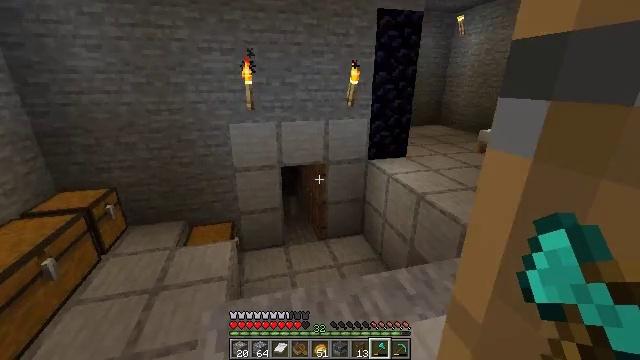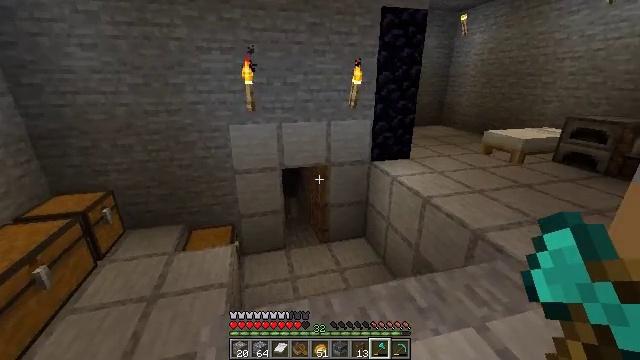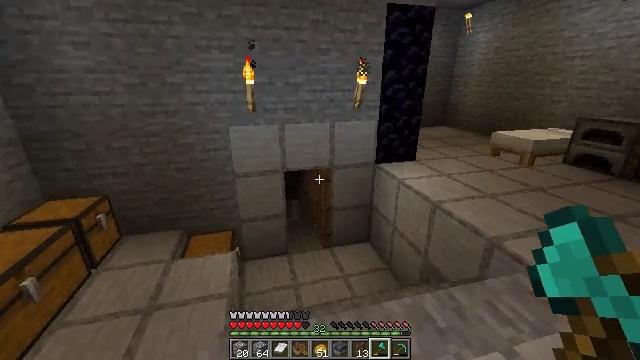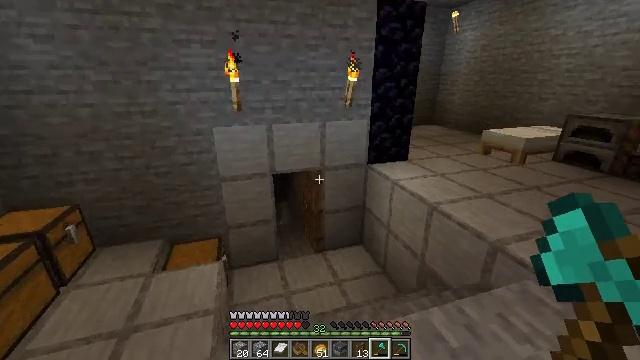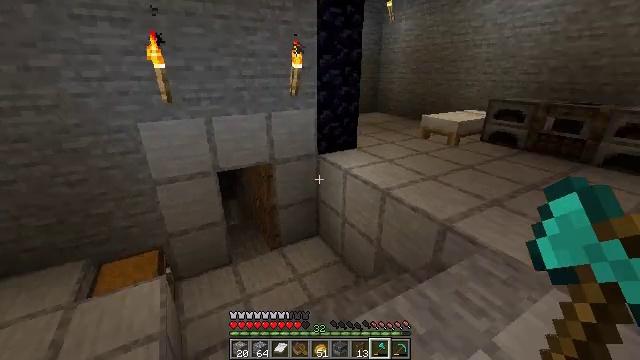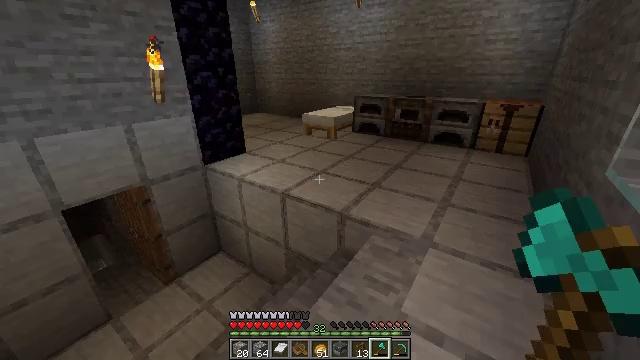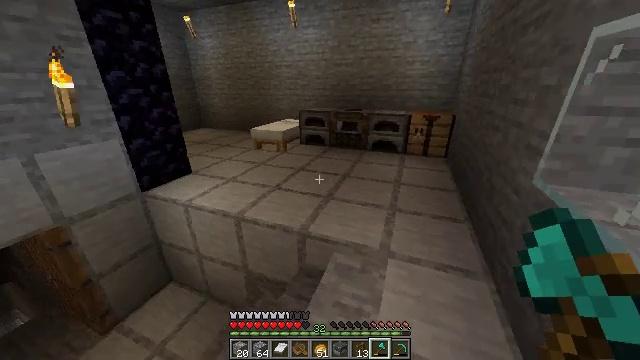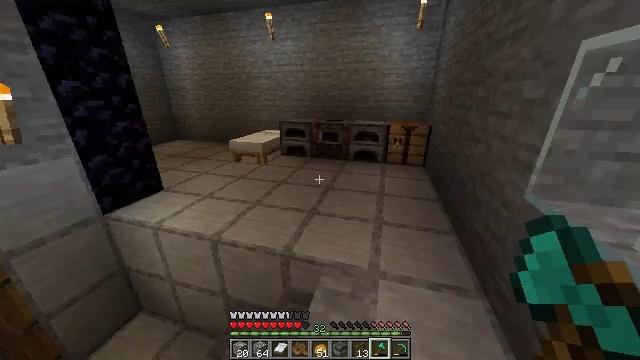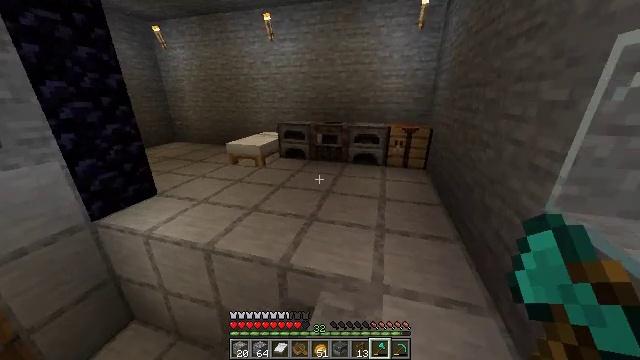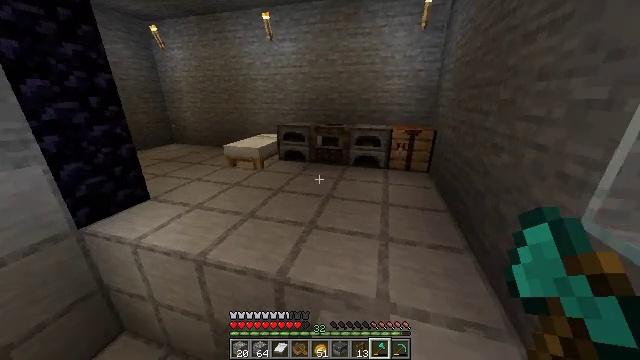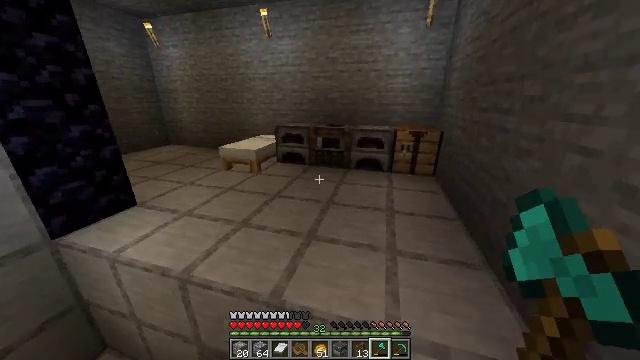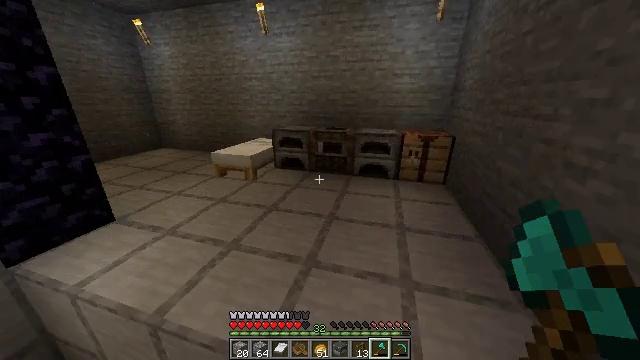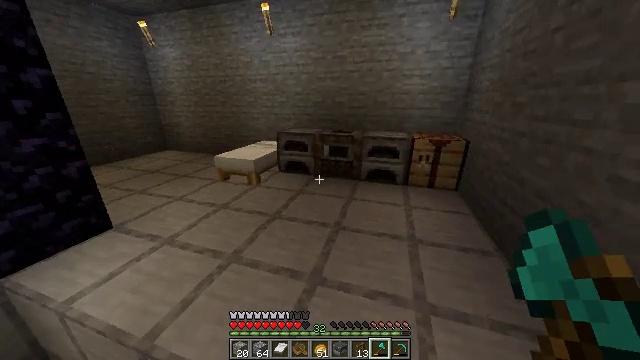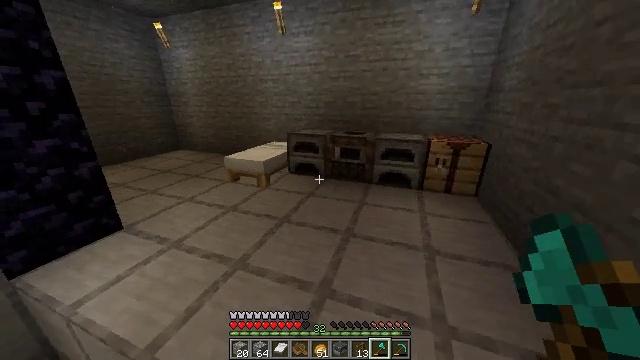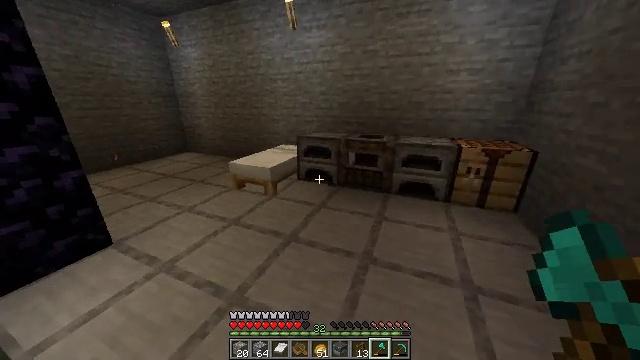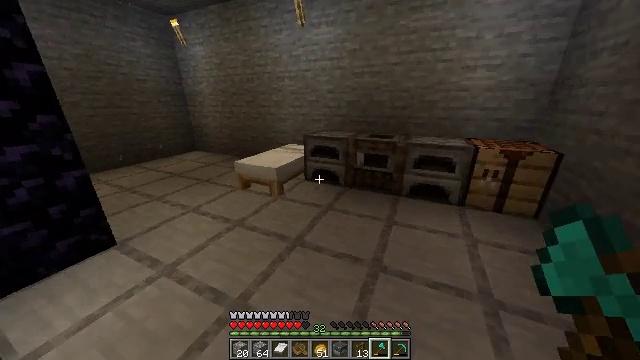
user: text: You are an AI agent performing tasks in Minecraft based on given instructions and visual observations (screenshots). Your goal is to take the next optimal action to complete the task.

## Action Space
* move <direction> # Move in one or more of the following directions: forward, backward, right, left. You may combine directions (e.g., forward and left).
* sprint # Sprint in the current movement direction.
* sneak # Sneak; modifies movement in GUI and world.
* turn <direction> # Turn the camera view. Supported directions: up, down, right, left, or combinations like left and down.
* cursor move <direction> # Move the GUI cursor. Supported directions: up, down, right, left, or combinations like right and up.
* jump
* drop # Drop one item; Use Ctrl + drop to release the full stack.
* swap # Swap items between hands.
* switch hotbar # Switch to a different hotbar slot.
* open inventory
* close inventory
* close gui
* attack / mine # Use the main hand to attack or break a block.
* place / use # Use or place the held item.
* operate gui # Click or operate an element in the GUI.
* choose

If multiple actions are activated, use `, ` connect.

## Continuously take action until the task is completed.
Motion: motion action
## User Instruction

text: Drop a spruce boat.
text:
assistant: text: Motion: move forward
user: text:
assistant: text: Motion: move forward
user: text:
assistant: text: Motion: move forward, sprint, turn right
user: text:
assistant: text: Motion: move forward, sprint, turn right and down
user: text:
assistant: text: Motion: move forward, sprint, turn right
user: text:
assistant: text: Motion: move forward, turn right
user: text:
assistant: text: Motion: move forward, turn right and up
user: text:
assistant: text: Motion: move forward
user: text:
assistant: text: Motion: move forward
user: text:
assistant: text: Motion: move forward
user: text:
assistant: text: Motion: move forward
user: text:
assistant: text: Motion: move forward, turn left
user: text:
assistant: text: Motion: move forward, turn left
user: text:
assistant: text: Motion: move forward, turn left
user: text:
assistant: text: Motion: move forward, turn left
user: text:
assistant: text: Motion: move forward, turn left
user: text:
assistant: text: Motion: move forward, turn left
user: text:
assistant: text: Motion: move forward
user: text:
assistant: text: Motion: move forward
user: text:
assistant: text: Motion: move forward
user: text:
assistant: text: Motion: move forward, turn left and down
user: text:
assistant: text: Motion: move forward, turn left and down
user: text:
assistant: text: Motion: move forward, turn left and down
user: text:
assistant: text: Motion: move forward, turn down
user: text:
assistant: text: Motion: turn down
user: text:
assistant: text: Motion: no_op
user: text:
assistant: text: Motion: use / place
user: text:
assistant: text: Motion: use / place
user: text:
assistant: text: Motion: use / place
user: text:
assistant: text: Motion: use / place